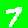
Digit: 7